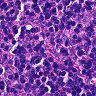
Metastatic tissue present: no